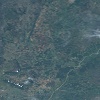
Label: land